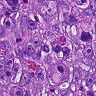
Metastatic tissue present: yes